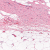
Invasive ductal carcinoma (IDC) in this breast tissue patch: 0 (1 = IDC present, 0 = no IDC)